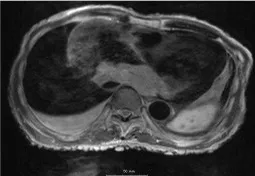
Magnetic resonance imaging showed a large tumor in the inferior-posterior wall of the heart. (B) Horizontal cross section. Size: 9 cm.
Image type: radiology (mri)